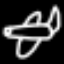
Label: airplane